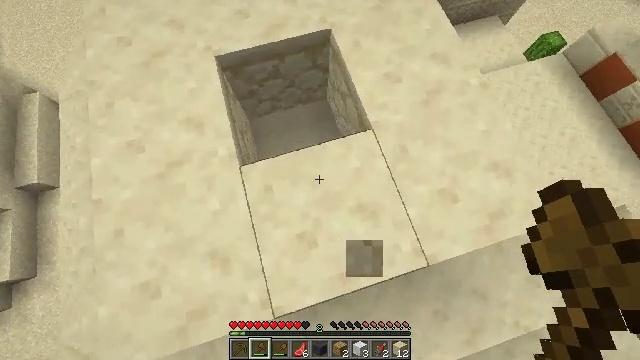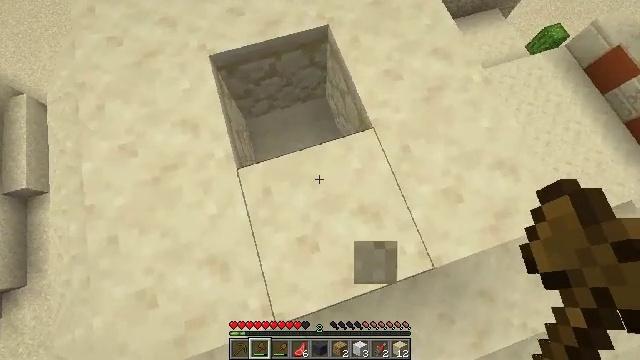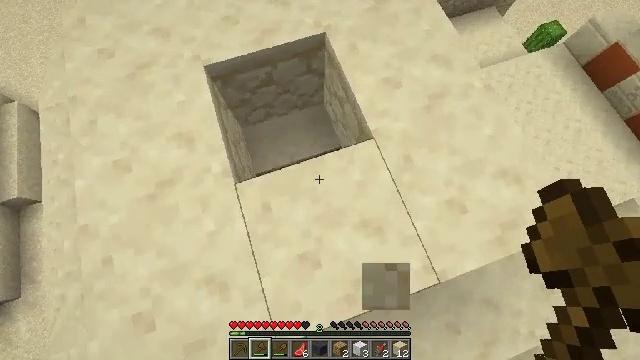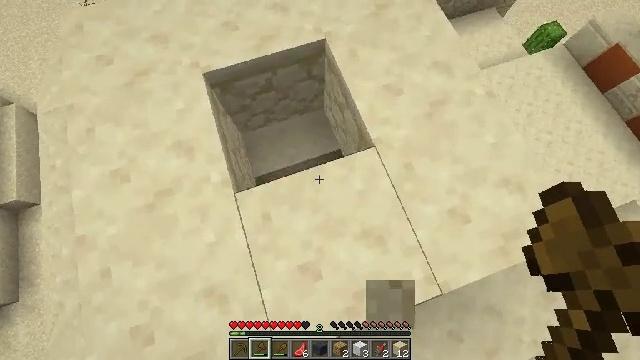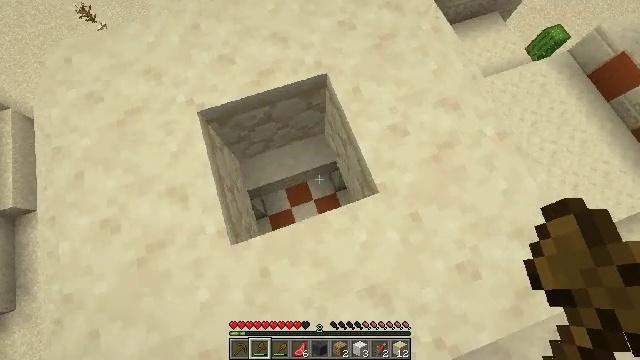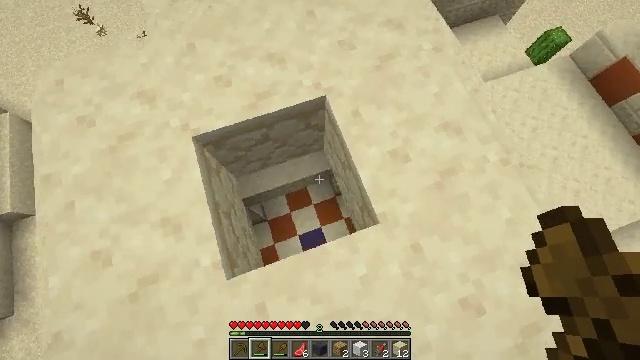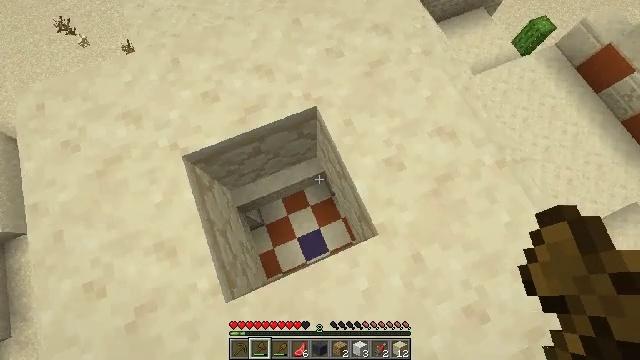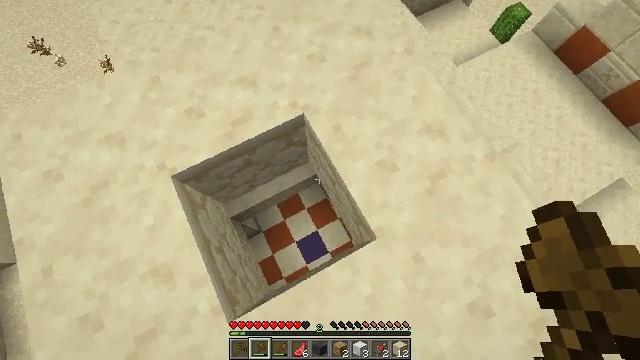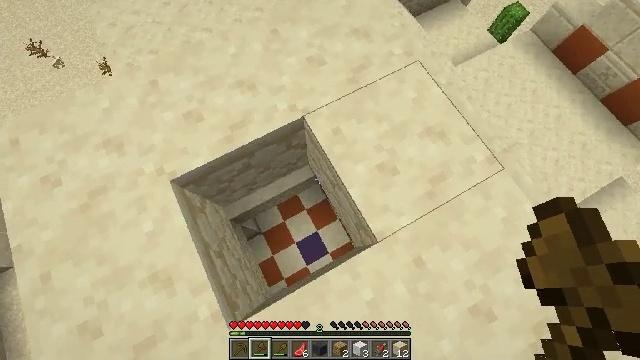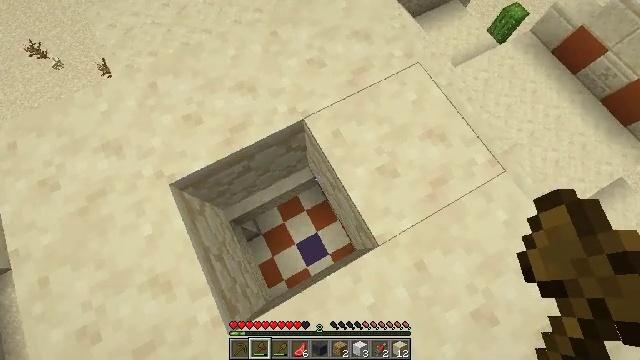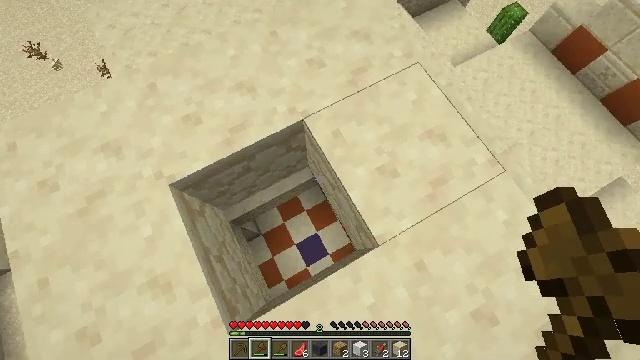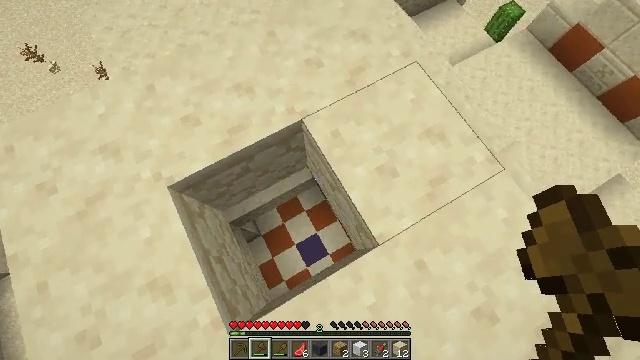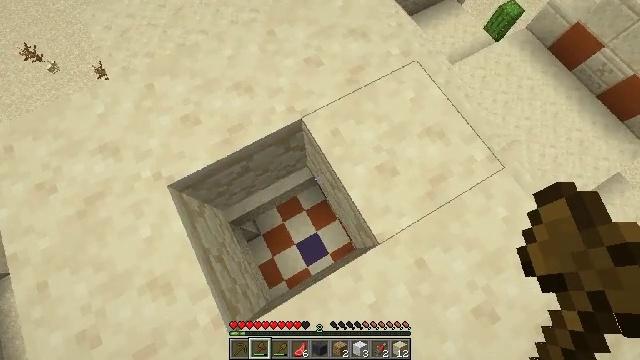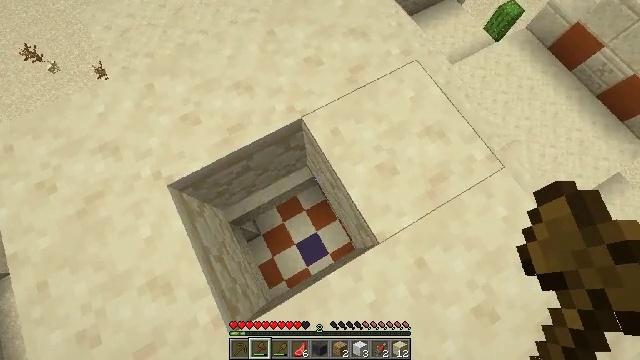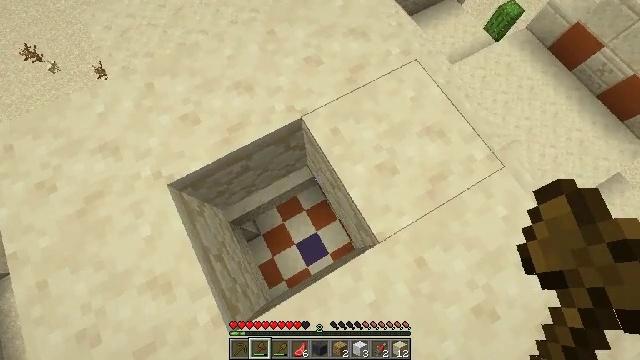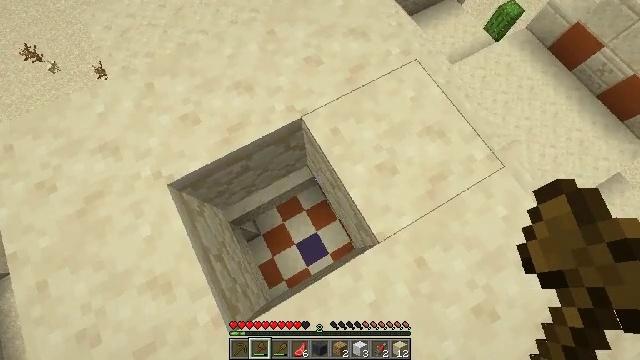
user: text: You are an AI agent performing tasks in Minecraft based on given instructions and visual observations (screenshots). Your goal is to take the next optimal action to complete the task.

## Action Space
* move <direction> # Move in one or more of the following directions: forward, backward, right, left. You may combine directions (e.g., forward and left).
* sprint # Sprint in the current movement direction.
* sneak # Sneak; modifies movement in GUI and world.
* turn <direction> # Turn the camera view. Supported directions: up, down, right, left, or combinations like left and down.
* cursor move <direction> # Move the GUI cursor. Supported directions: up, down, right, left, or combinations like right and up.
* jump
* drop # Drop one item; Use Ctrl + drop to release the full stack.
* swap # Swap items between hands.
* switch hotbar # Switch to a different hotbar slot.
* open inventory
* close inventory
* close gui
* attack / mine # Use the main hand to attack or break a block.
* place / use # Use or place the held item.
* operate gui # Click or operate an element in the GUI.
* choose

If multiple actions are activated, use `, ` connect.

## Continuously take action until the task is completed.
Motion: motion action
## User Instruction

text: Break the block of blue terracotta.
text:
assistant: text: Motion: turn right
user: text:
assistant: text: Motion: move forward, turn right
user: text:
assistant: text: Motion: move forward
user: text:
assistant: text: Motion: move forward
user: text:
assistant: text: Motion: move forward
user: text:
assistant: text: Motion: turn right
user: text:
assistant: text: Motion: turn right
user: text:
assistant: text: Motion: no_op
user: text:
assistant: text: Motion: no_op
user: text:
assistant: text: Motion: no_op
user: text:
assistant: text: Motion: no_op
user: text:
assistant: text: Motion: no_op
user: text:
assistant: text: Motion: no_op
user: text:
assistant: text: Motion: no_op
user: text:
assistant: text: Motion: no_op
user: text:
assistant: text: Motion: turn right
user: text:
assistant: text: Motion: move forward, sprint, turn right and up
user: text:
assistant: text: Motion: no_op
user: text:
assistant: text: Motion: no_op
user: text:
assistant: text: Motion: no_op
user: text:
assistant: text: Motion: no_op
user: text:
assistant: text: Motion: no_op
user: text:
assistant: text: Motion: no_op
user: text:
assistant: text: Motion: no_op
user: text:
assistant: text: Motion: move forward
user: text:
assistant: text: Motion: move forward
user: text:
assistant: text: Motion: move forward
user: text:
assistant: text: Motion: move forward
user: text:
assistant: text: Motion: move forward, sprint
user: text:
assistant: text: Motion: move forward, sprint